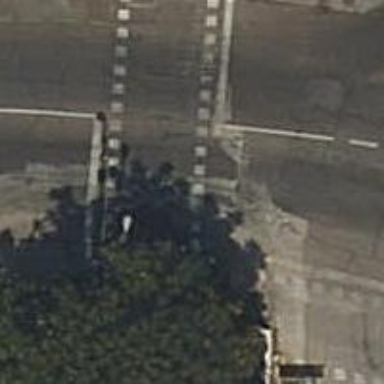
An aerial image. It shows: Road crossing with traffic signals.